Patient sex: M
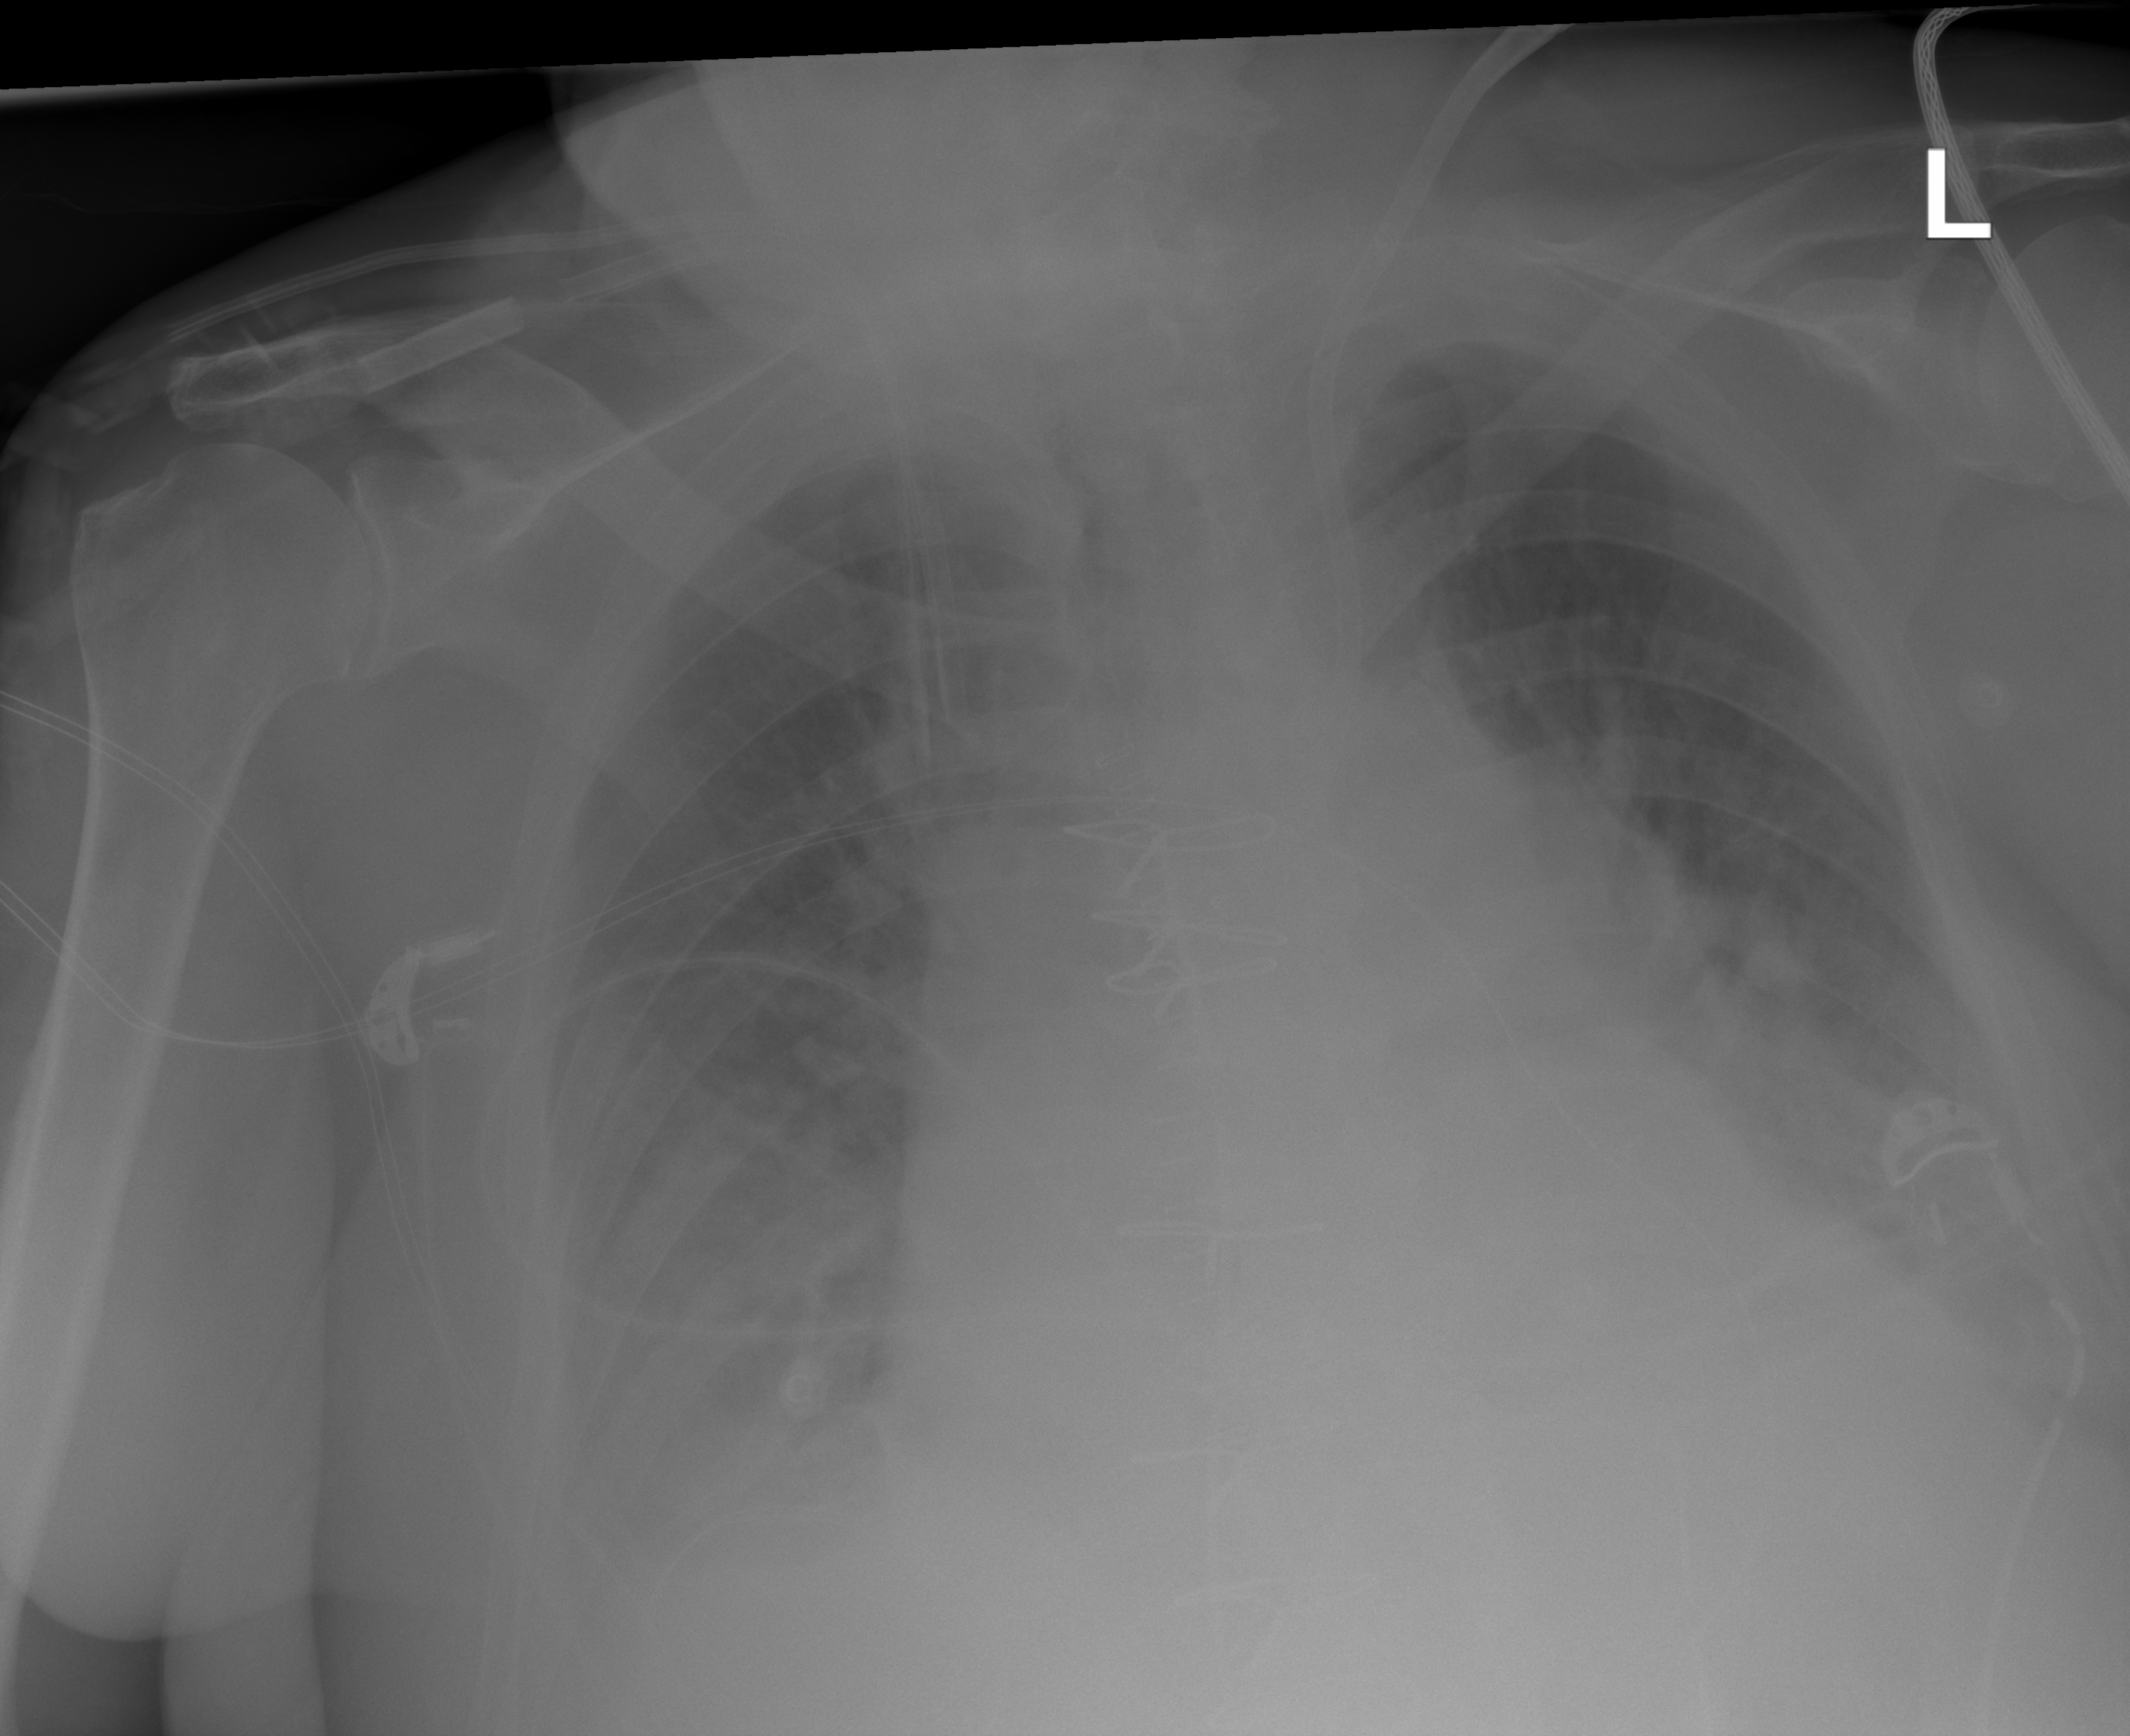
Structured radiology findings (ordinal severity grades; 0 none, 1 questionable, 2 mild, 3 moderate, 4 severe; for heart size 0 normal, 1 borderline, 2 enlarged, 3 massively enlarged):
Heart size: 2
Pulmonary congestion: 3
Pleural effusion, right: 2
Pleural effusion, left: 2
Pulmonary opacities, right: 2
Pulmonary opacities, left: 2
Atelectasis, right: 2
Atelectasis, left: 2